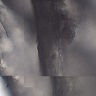
Metastatic tissue present: no